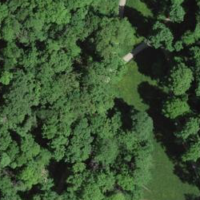
EUNIS habitat code: 41
Species observed at this site:
Allium ursinum